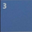
Piece: xx